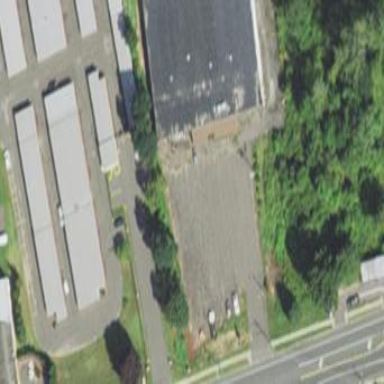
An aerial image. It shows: Commercial building with bowling alley on leisure land.